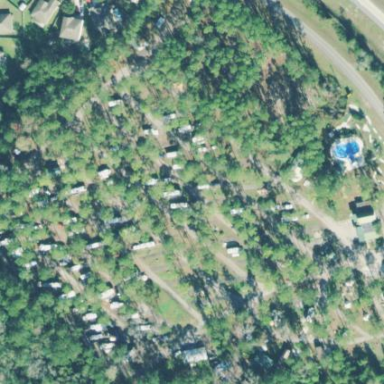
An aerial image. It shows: Caravan site with tents and caravans.